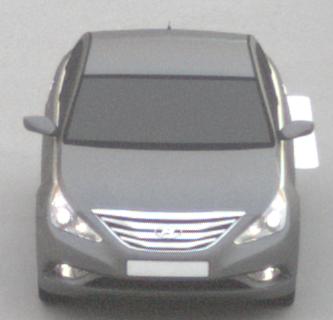
Make: Hyundai
Model: Sonata
Detailed model: Gen. 6 YF
Model produced from: 2009
Model produced until: 2016
Doors: 4
Color: gray
Road condition: dry road
Daytime: sunrise or sunset
Contrast: low contrast